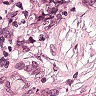
Metastatic tissue present: yes